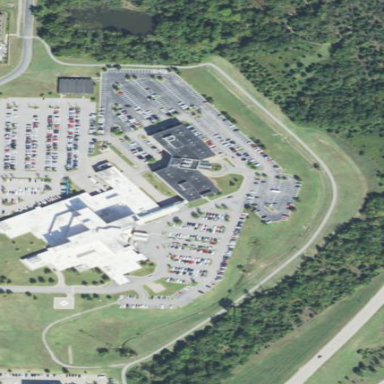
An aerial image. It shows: Hospital providing healthcare services.